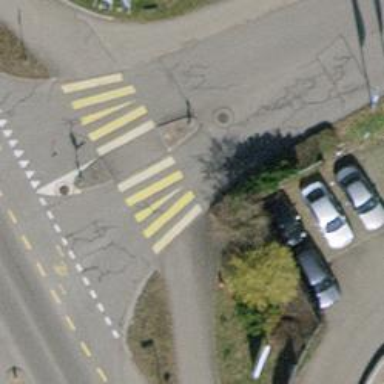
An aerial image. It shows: Uncontrolled zebra crossing with pedestrian island.